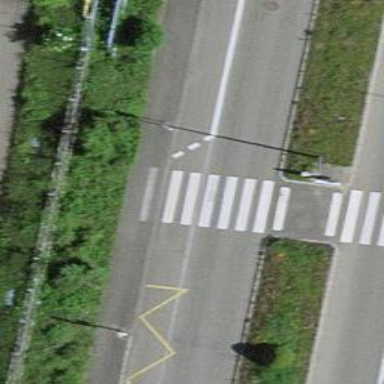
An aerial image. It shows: Uncontrolled zebra crossing with pedestrian island.